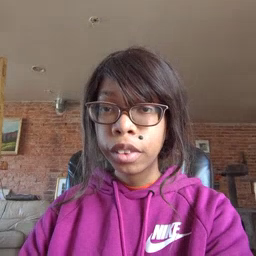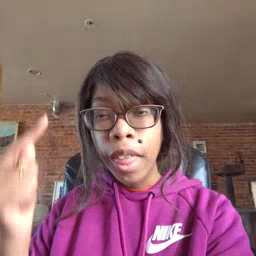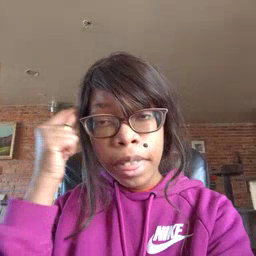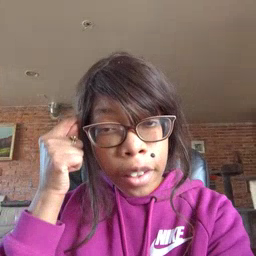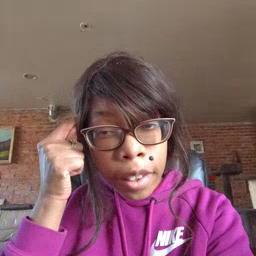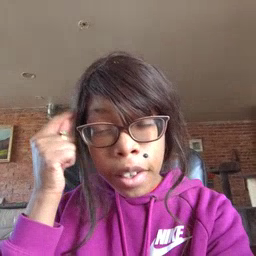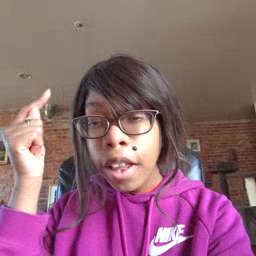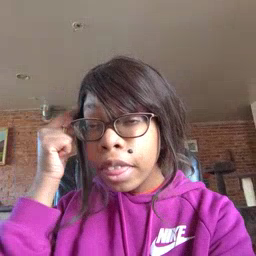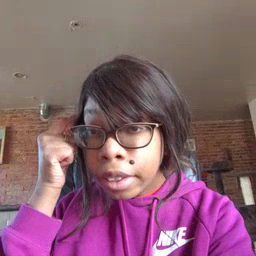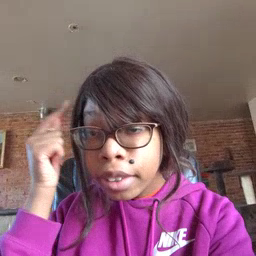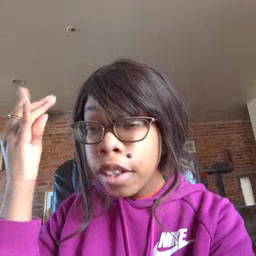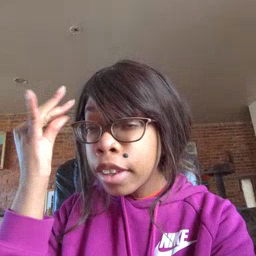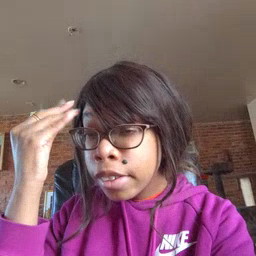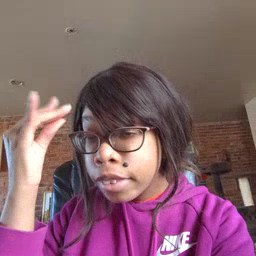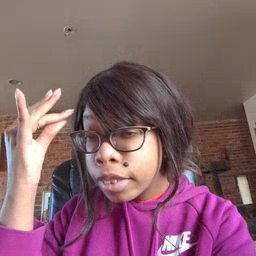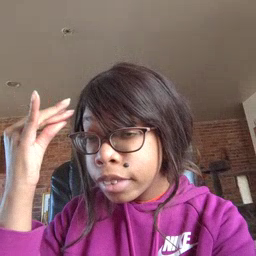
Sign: think